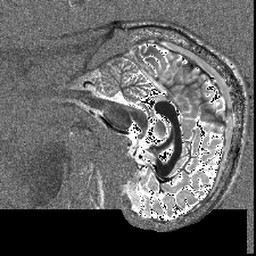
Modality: T1map
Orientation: sagittal
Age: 25
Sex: male